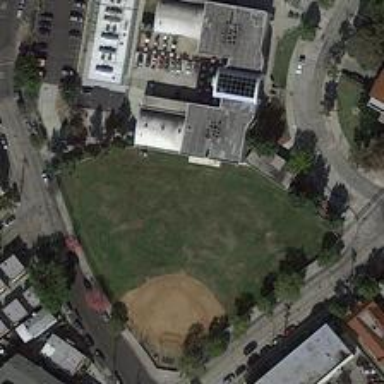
A fan-shaped grassland with a baseball field is next to a building which some cars parked on its roof .